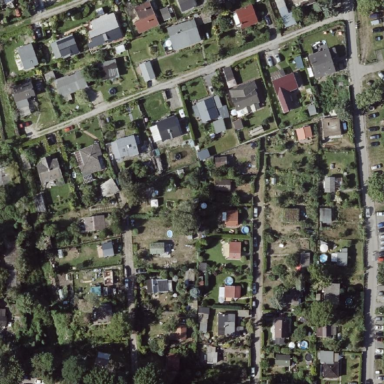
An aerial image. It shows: Allotments area.